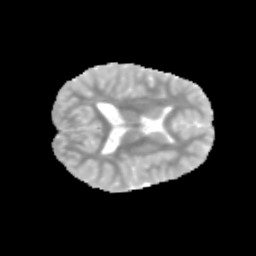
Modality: MD
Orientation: axial
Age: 9
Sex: male
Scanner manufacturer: siemens
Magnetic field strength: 3 T
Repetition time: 3.8 s
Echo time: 0.07 s